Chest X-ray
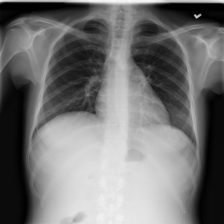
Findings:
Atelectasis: negative
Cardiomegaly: negative
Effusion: negative
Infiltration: negative
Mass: negative
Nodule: negative
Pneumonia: negative
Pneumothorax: negative
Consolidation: negative
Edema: negative
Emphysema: negative
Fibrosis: negative
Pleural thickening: negative
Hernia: negative